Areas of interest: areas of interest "Industrial"
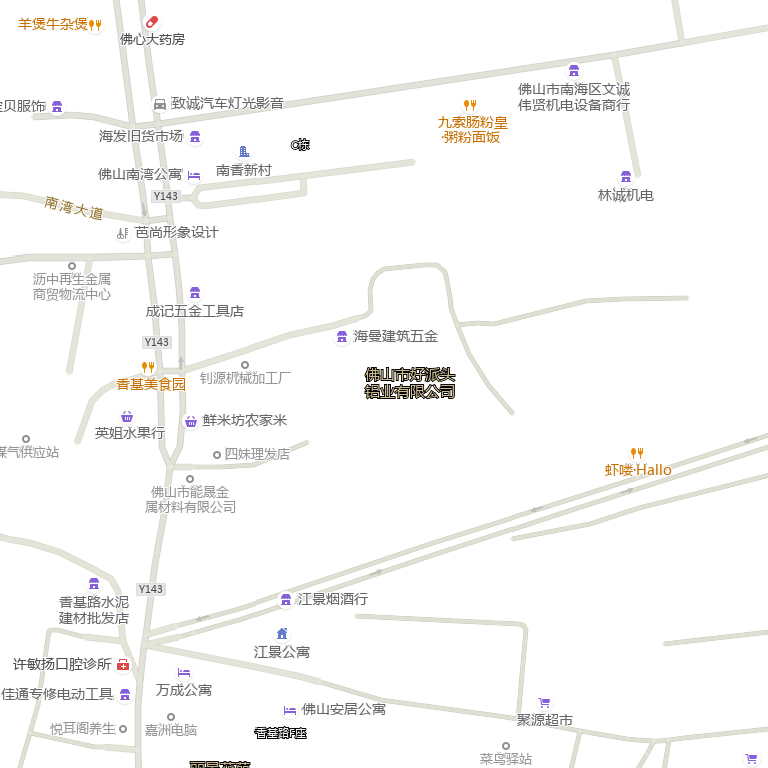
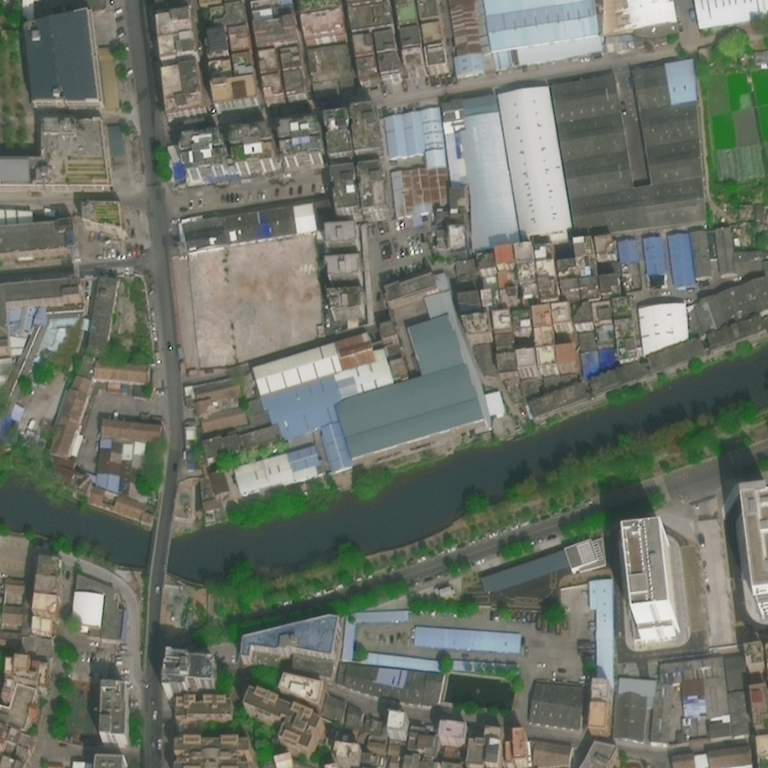